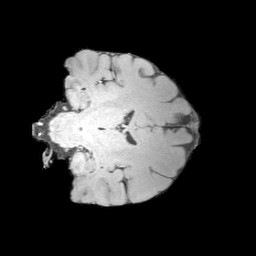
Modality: MP2RAGE
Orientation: coronal